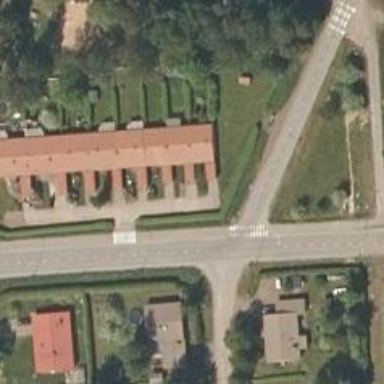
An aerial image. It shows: Uncontrolled road crossing.